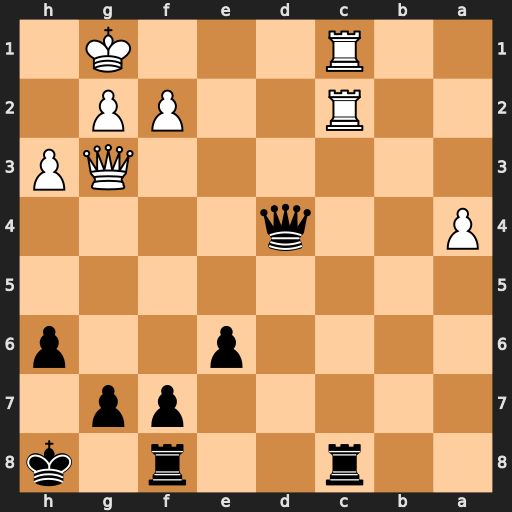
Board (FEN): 2r2r1k/5pp1/4p2p/8/P2q4/6QP/2R2PP1/2R3K1
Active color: b
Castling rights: -
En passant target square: -
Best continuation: Rxc2 Rxc2 Qd1+ Kh2 Qxc2